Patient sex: F
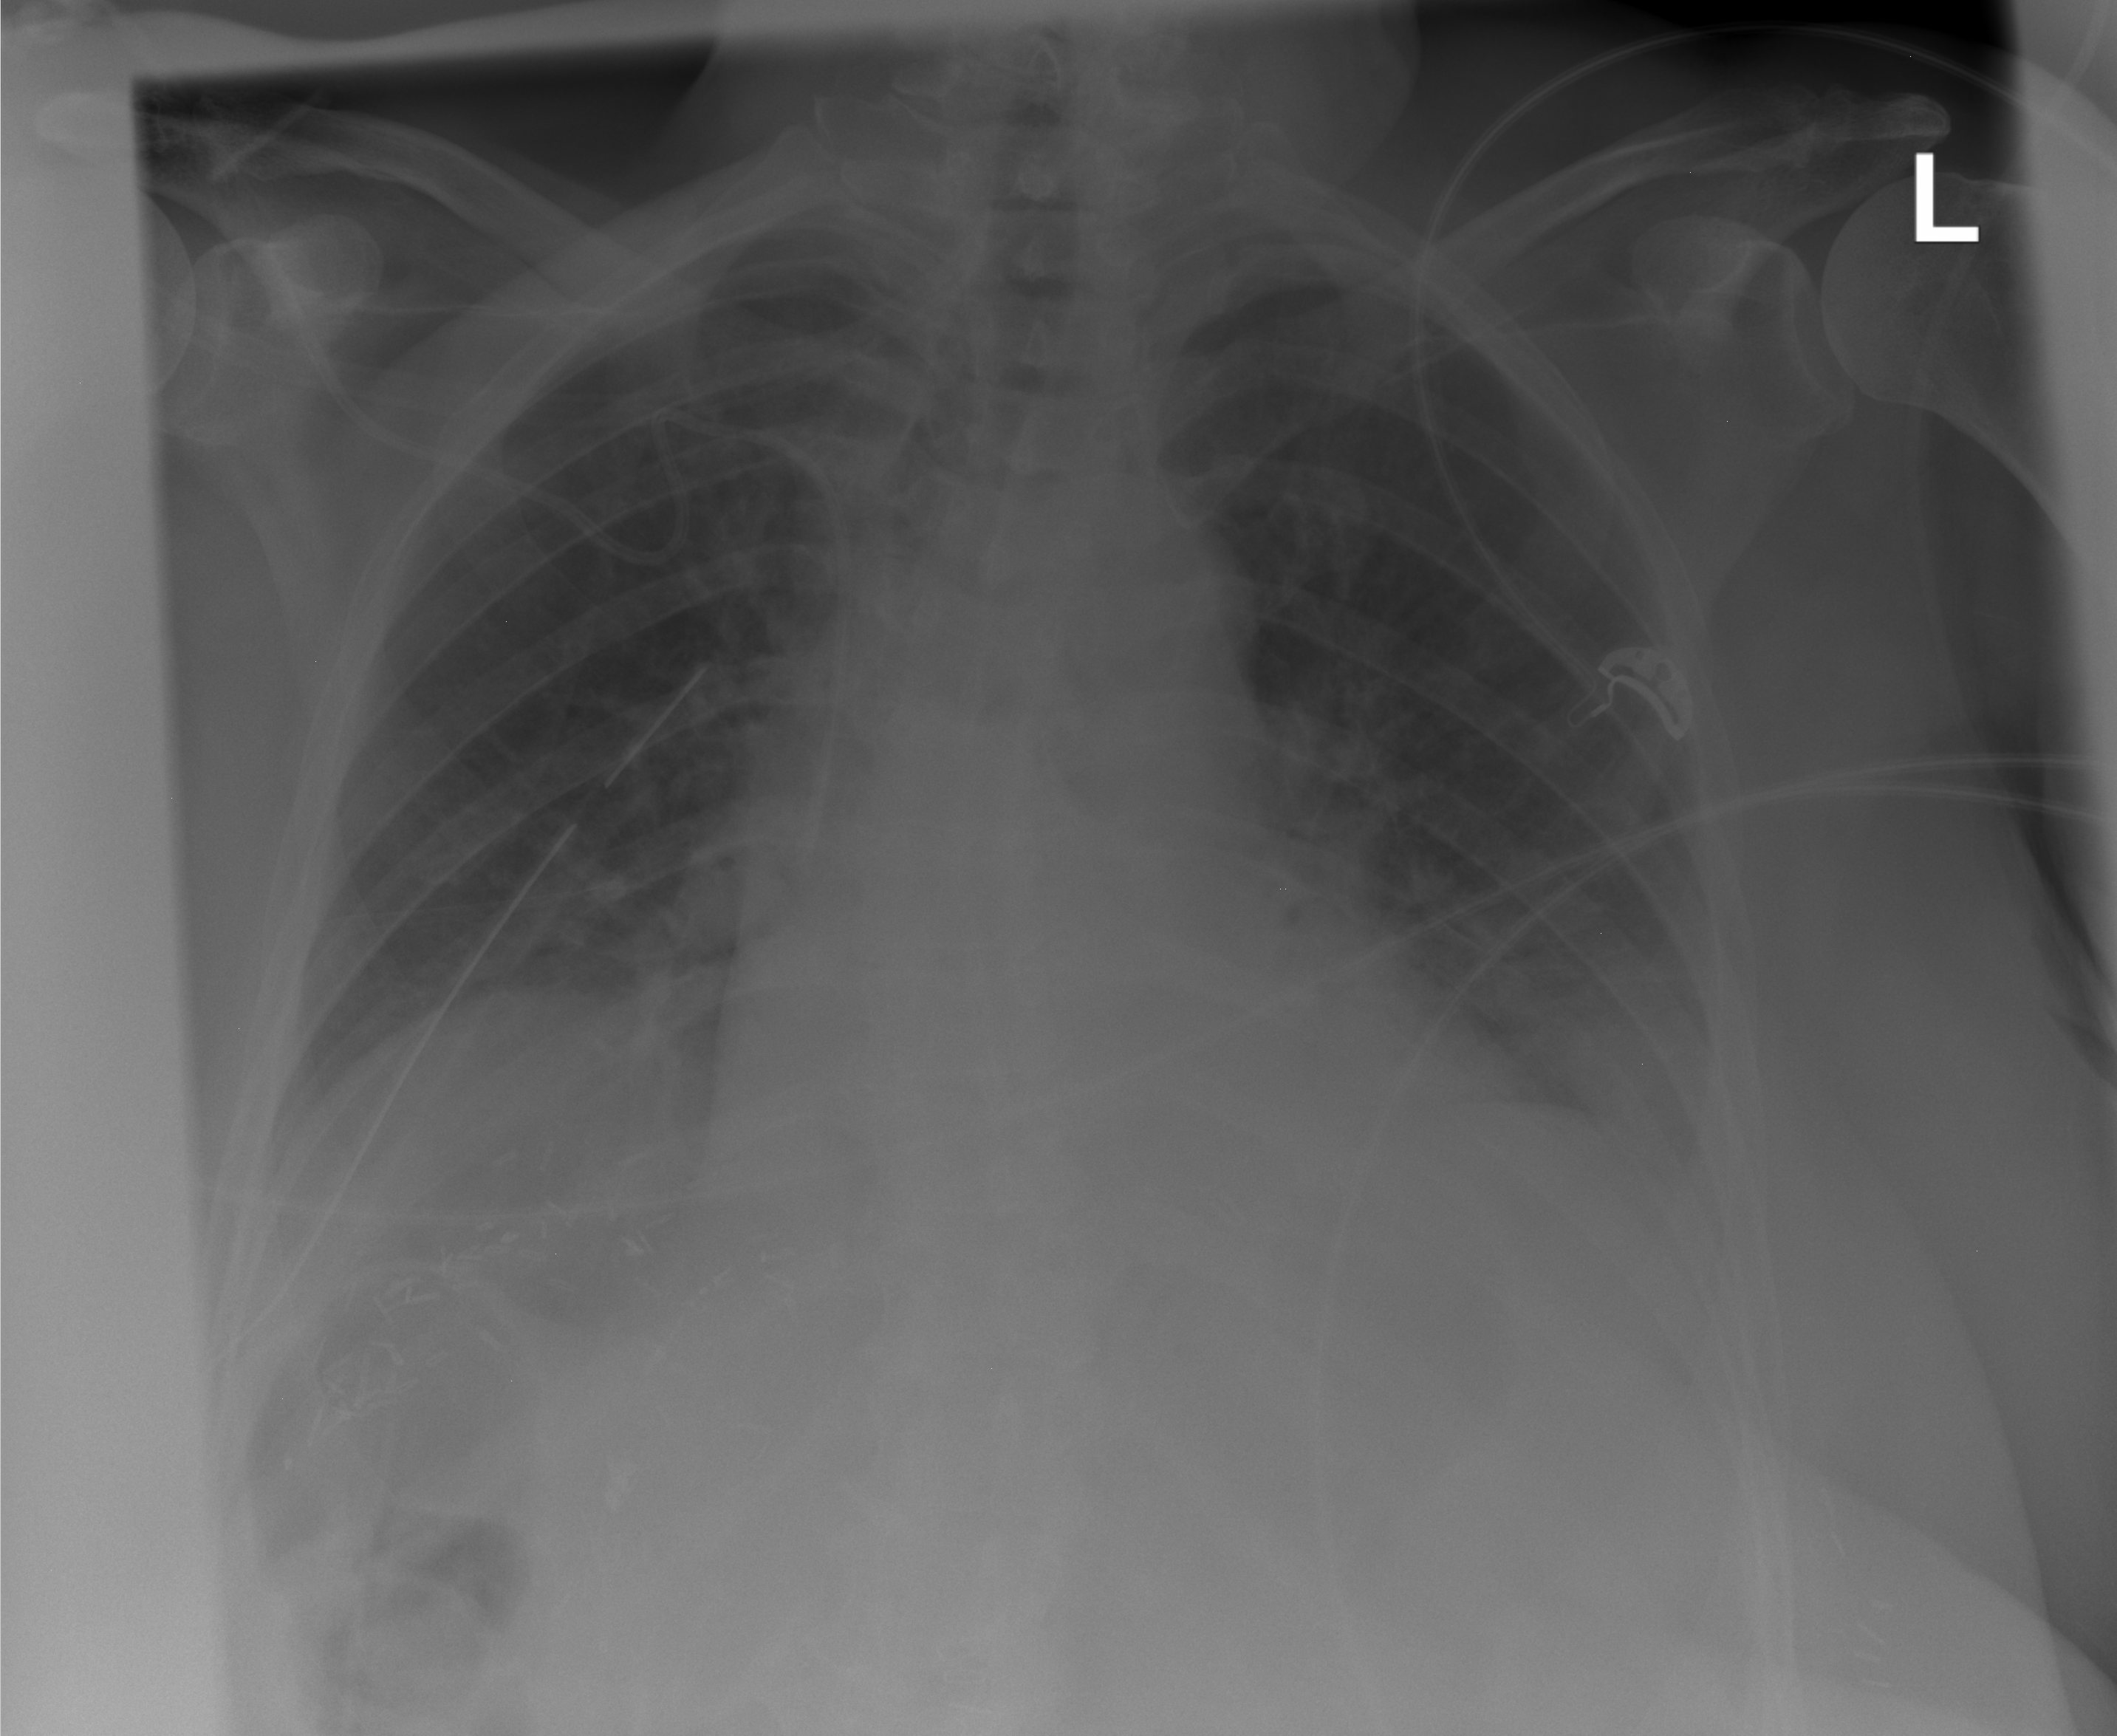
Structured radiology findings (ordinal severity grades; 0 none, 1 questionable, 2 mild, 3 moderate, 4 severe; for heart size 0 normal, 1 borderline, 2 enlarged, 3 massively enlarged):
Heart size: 0
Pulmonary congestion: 2
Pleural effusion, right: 0
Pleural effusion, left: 2
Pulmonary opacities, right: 0
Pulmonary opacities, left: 2
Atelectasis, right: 0
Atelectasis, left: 2